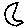
Label: moon